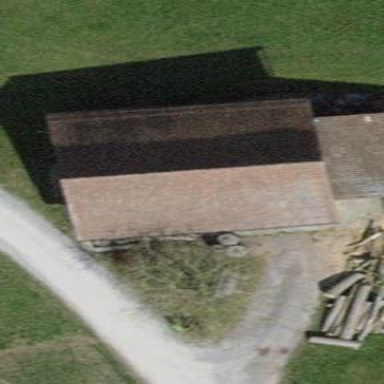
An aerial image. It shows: Shed building.